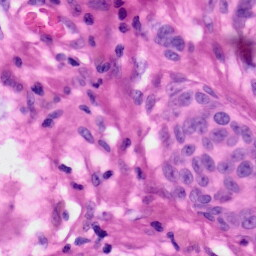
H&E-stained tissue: Skin